Field crop: maize
Growth stage: 2
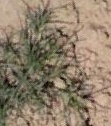
Species: salsola